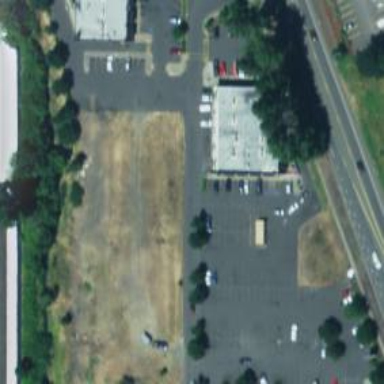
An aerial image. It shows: Parking area.